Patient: sex F, age 68
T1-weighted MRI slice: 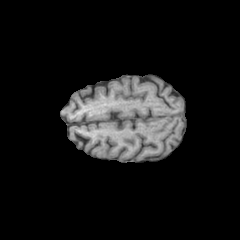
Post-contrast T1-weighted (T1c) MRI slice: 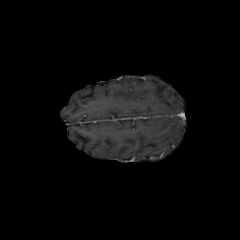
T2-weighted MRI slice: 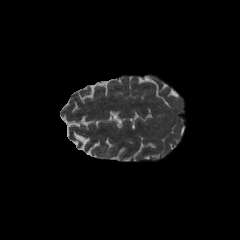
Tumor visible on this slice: no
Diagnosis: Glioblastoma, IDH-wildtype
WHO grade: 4